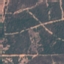
Land use / land cover class: PermanentCrop